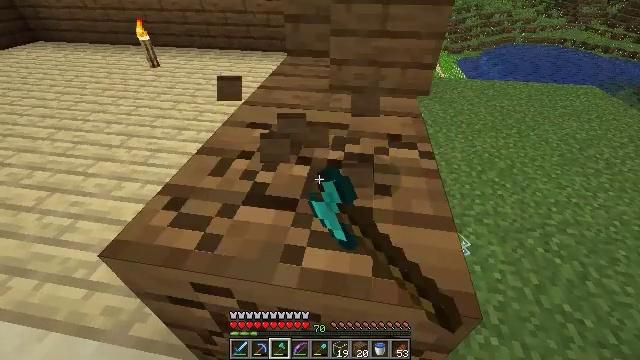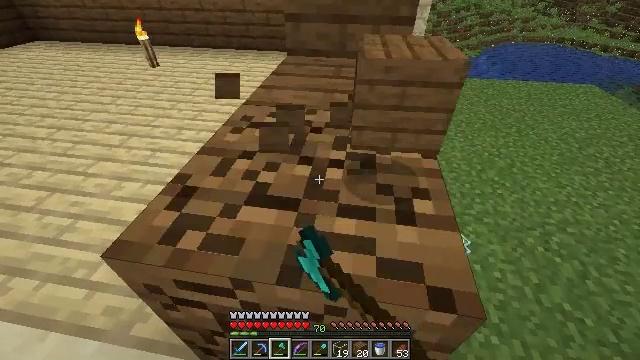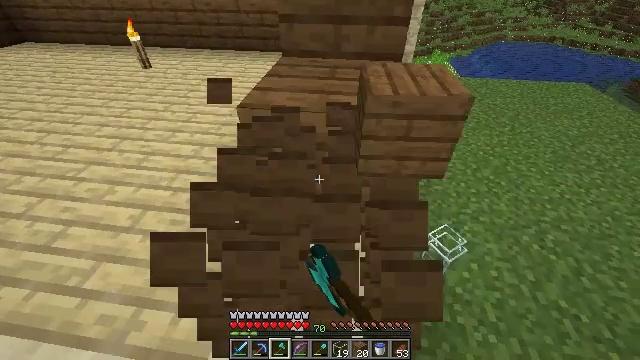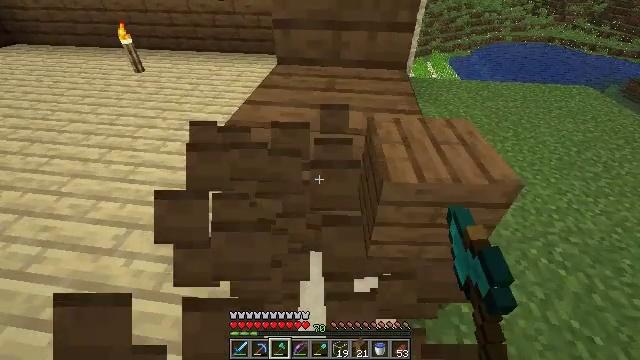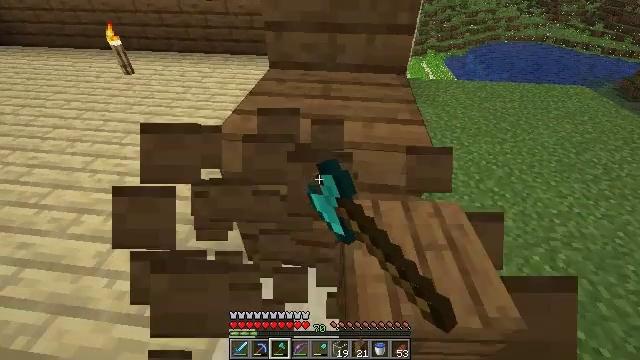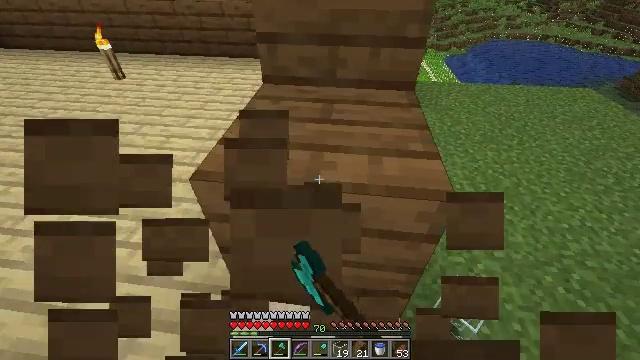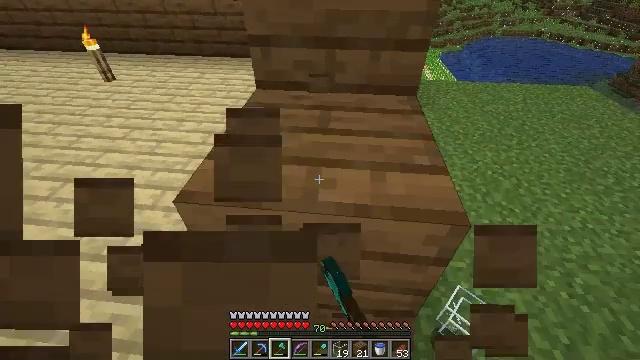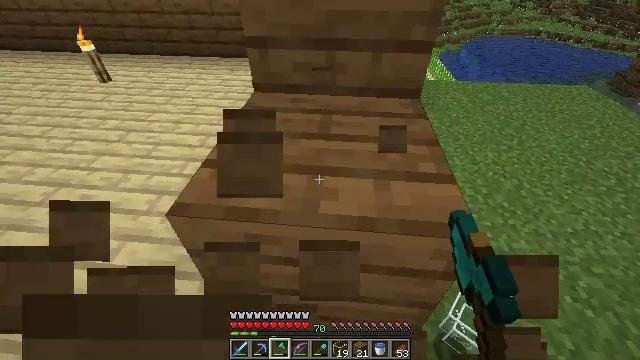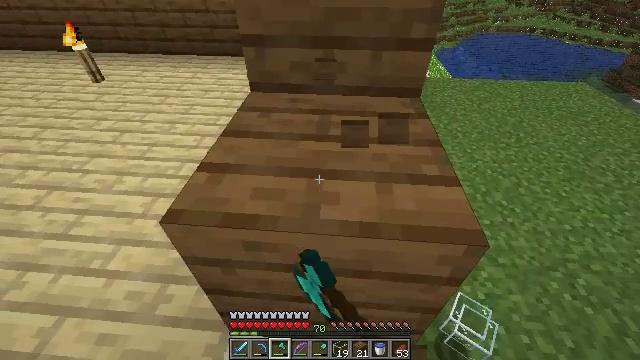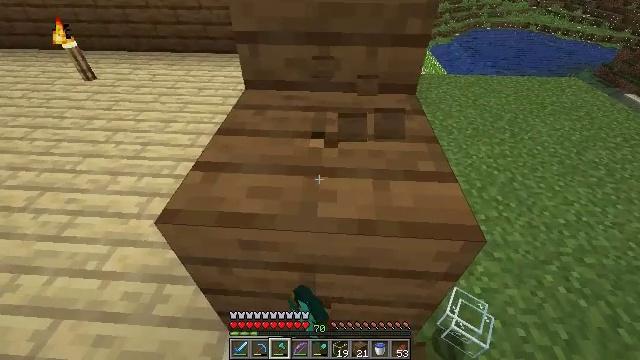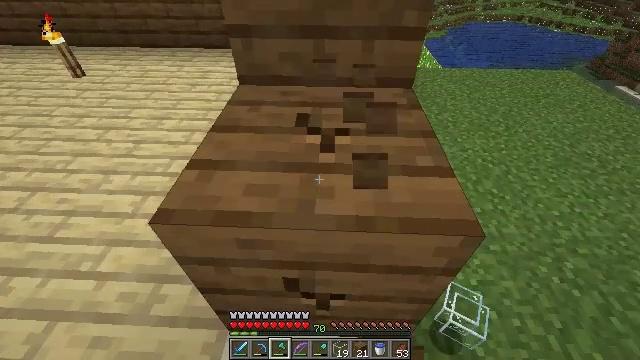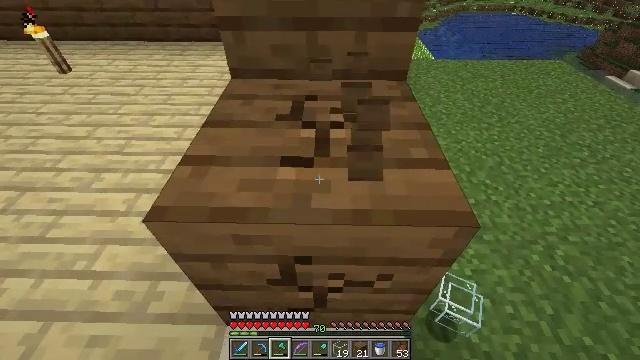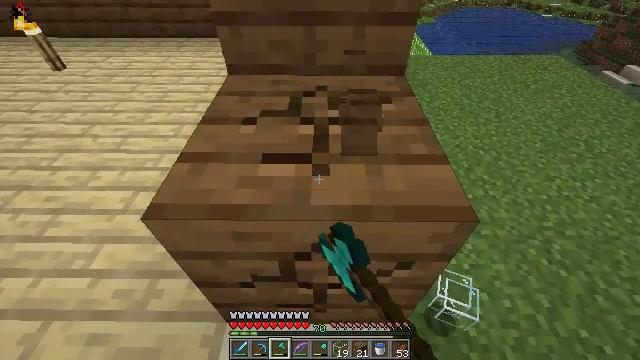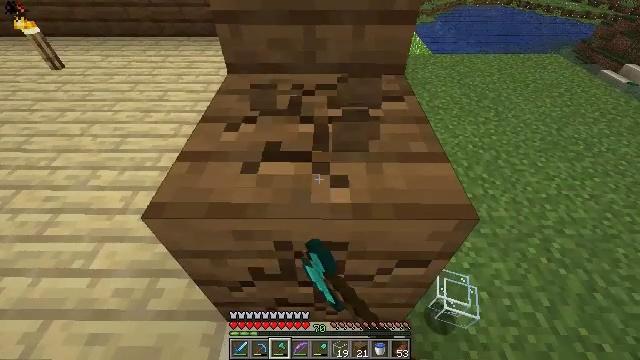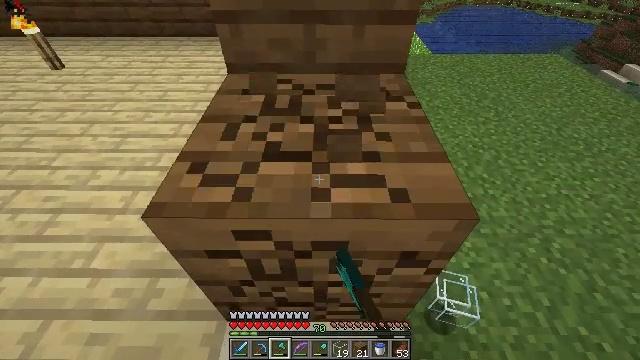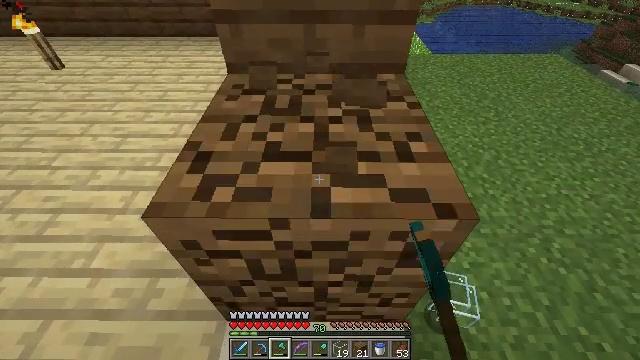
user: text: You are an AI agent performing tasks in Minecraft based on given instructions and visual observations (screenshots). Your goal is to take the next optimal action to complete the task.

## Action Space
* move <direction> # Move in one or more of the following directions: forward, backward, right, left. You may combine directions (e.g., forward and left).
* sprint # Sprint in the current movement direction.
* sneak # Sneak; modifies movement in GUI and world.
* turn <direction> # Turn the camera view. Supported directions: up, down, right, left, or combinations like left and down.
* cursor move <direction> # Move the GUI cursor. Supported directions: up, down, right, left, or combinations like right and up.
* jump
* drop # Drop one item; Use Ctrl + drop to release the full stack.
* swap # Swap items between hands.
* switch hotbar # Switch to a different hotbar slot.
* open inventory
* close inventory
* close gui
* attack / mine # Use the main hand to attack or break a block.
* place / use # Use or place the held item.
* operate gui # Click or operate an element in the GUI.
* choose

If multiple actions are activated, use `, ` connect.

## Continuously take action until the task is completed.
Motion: motion action
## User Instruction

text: Collect spruce planks from an old building.
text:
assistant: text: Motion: move forward, attack / mine
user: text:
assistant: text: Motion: move forward, turn right, attack / mine
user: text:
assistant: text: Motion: move forward, attack / mine
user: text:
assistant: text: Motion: move forward, attack / mine
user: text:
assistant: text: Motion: move forward, attack / mine
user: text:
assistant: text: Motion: attack / mine
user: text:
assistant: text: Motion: attack / mine
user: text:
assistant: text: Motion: attack / mine
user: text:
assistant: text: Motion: turn right, attack / mine
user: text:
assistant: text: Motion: turn right and down, attack / mine
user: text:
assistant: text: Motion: turn right and down, attack / mine
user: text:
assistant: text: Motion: attack / mine
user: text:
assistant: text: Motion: attack / mine
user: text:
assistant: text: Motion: attack / mine
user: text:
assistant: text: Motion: attack / mine
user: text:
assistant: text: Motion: attack / mine
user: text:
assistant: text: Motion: move forward, attack / mine
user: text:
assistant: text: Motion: move forward and move right, attack / mine
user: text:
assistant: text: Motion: move forward and move right, attack / mine
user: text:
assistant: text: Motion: move forward and move right, turn left and down, attack / mine
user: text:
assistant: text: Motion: move forward and move right, turn left and down, attack / mine
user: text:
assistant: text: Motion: move forward and move right, turn left and down, attack / mine
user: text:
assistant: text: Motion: move right, turn left, attack / mine
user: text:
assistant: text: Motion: turn left
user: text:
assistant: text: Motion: turn left
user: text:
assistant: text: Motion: turn left
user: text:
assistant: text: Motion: no_op
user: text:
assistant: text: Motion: no_op
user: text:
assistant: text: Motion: no_op
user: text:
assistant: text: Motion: no_op